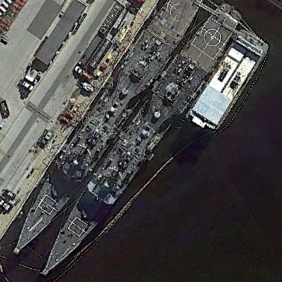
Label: cruiser